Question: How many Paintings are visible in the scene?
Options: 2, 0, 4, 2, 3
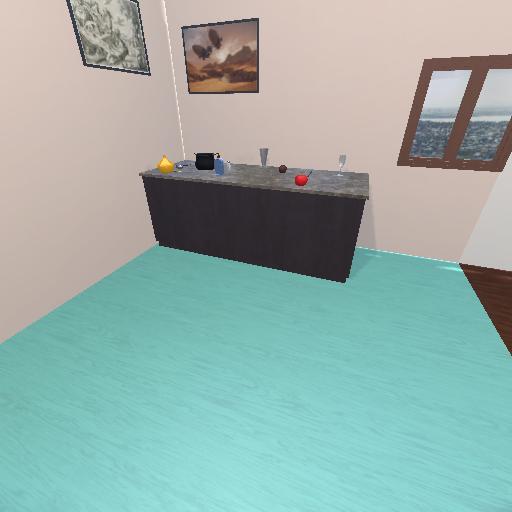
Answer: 2